Question: I can't find the option to set the NDK path on Eclipse Juno with the ADT plugin. (I downloaded yesterday the ADT Bundle from the Android site).
Everyone says I should find it under Windows -> Preferences -> Android -> NDK but the option NDK under Android simply does not exists. Maybe they changed it's location in the recent version? Anyway I can't seem to find a way to change the NDK path in my Eclipse.
Picture:

I'm feeling like I'm missing something really obvious here...
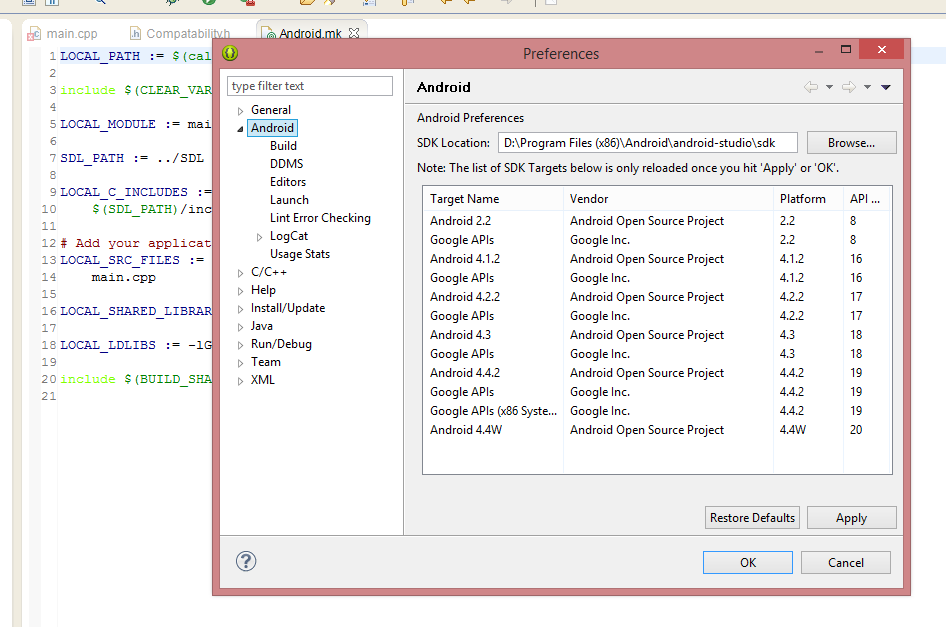
Answer: you need re-install the 'ADT-23.0.4.zip' (Don't forget select the Android Native Development Tools);
<URL>.
You should:
1. Download ADT-23.0.4.zip.
2. Just re-install.
3. Restart.
4. You will see Eclipse > Window > Android > NDK tag.